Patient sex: F
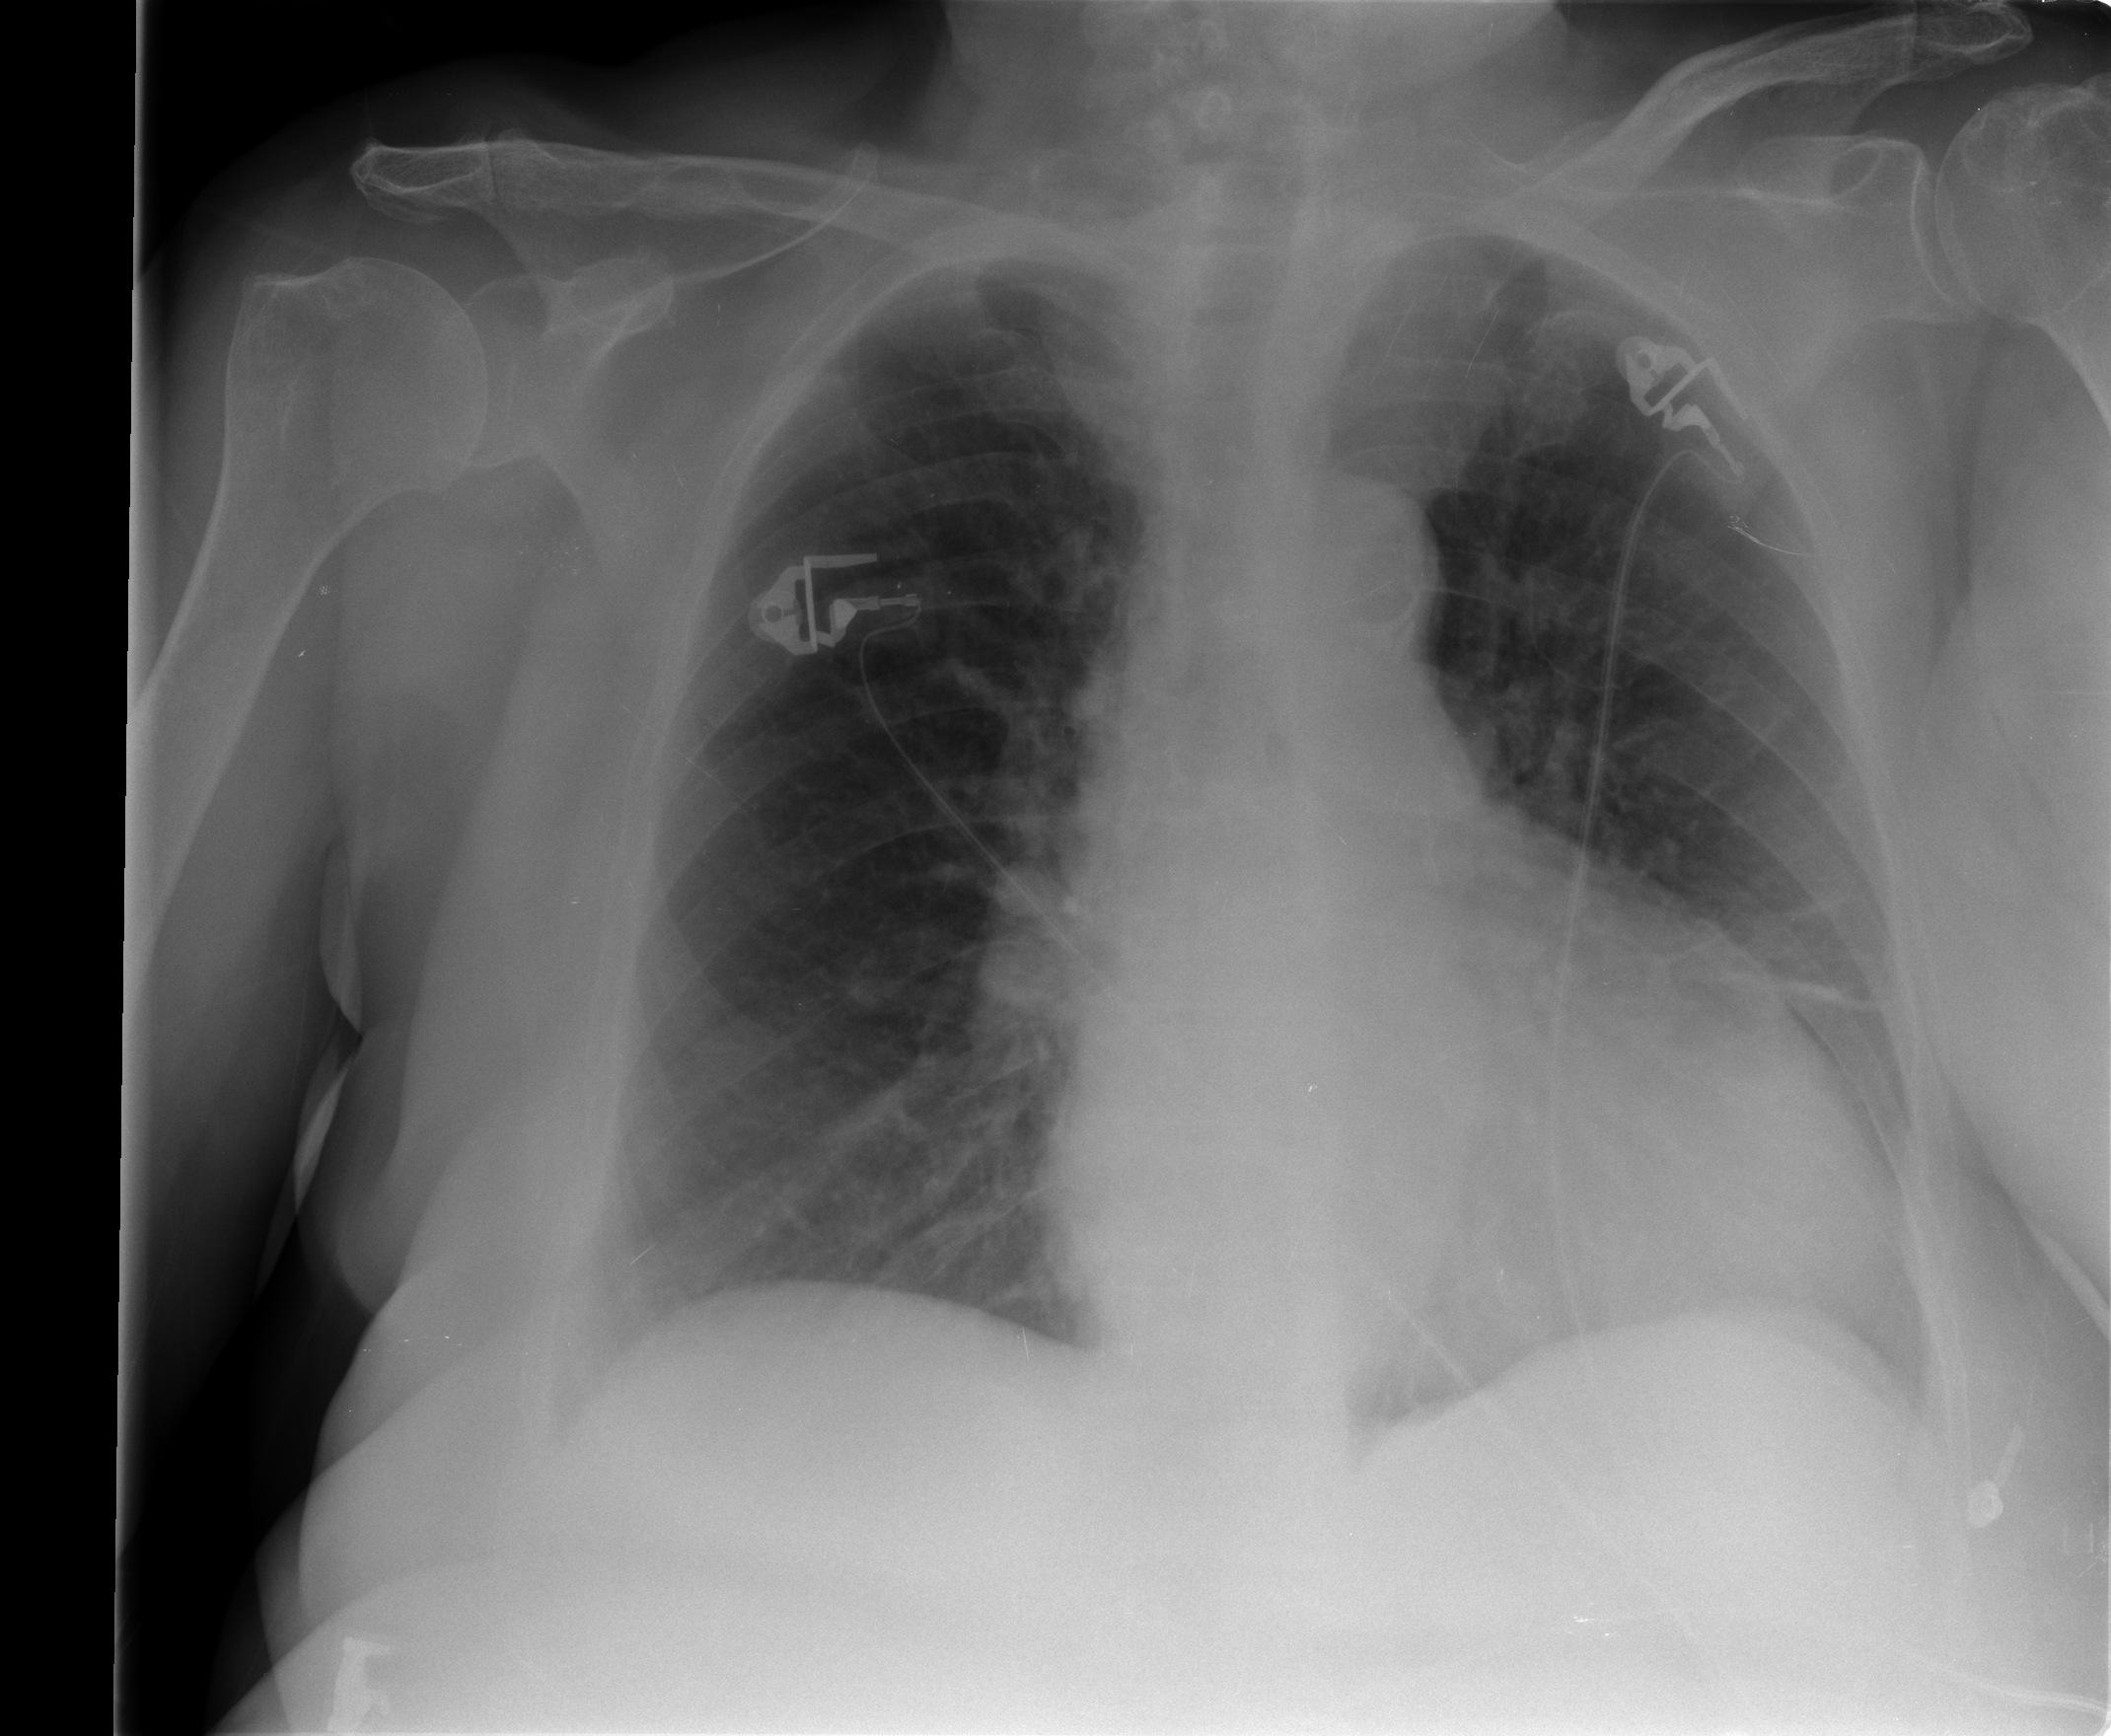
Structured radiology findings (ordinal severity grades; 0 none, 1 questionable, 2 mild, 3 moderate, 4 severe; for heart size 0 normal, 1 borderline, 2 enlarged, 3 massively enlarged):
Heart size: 2
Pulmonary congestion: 0
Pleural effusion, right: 0
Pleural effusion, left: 0
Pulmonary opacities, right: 0
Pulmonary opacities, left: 0
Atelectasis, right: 1
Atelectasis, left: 1